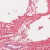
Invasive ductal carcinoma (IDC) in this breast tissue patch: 0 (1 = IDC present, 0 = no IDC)